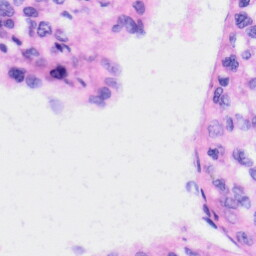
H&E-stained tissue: Liver